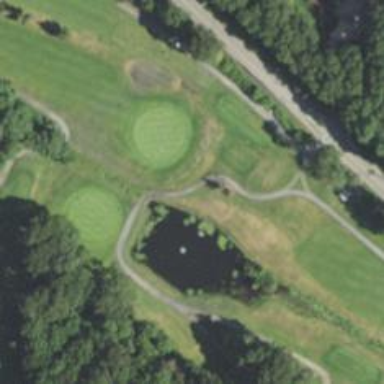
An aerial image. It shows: View of golf hole.